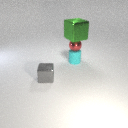
small cyan rubber cylinder below small red metal sphere